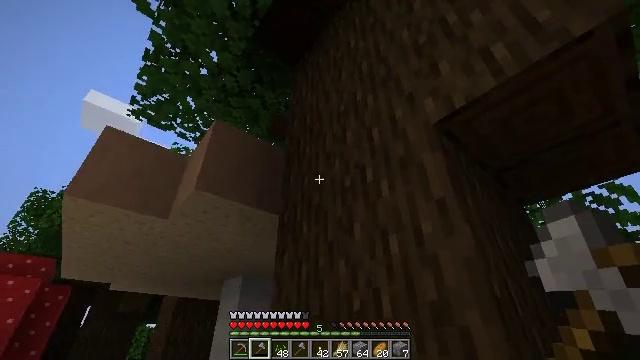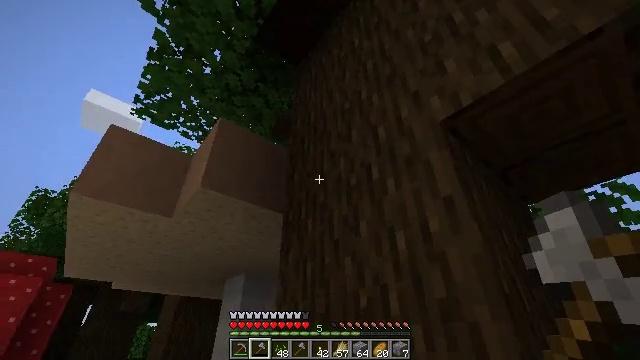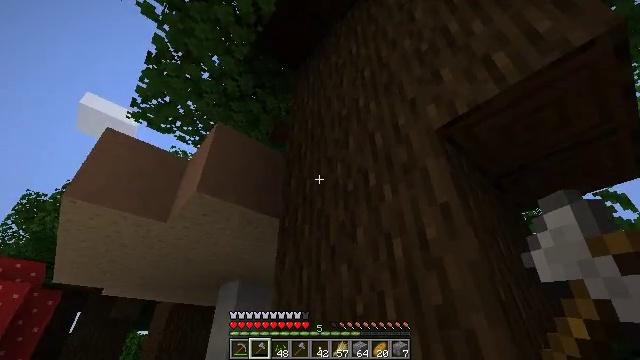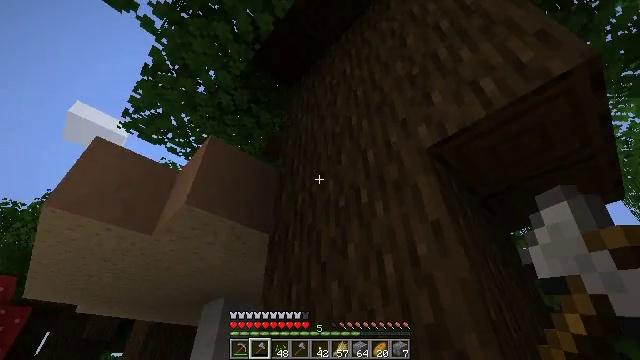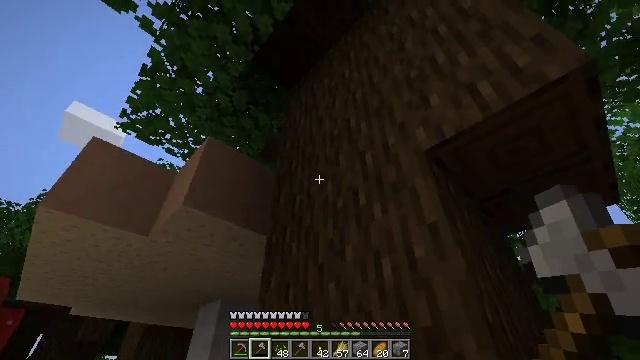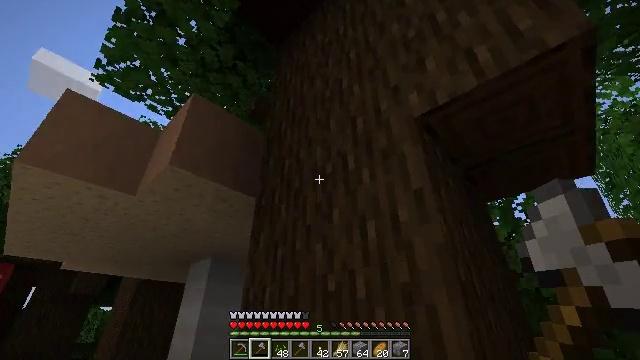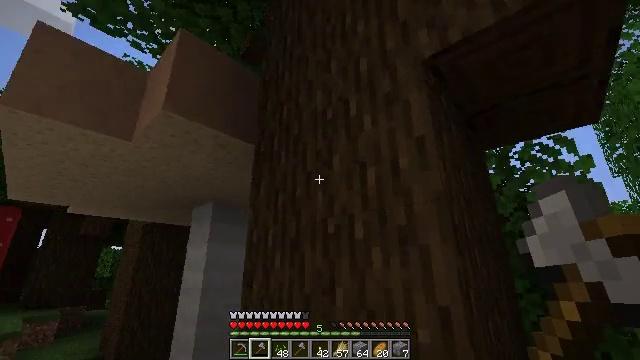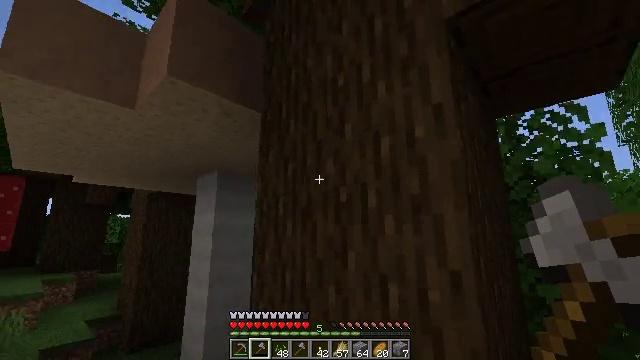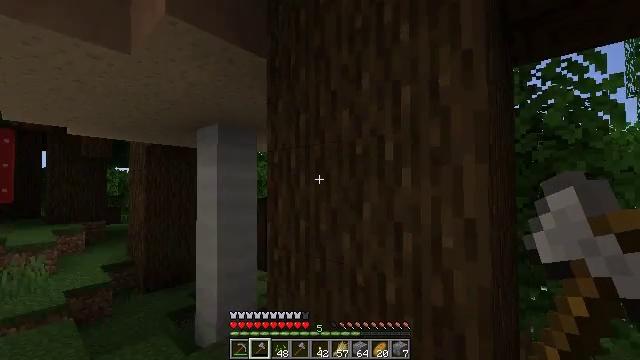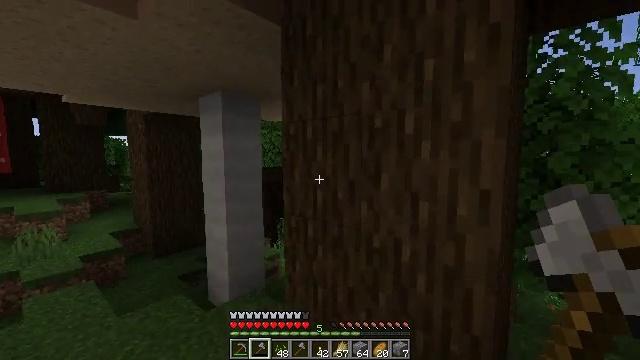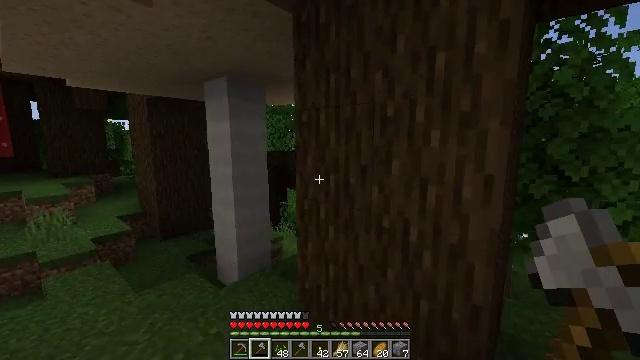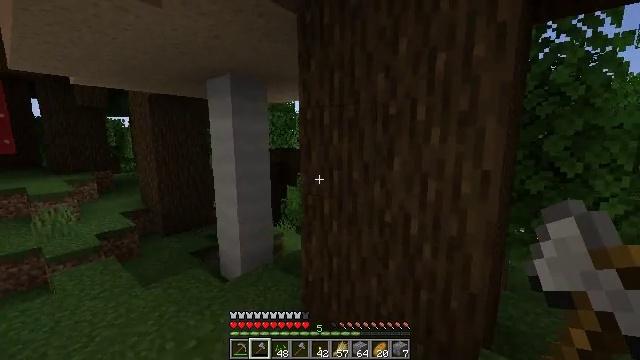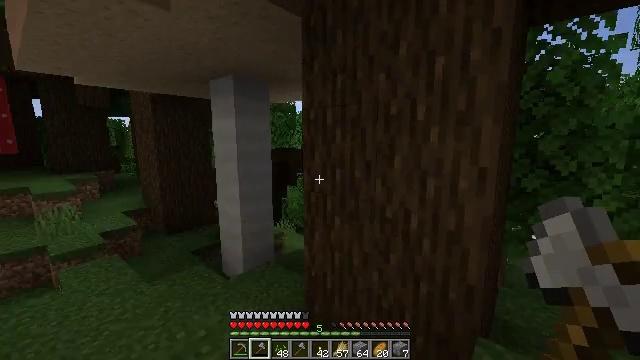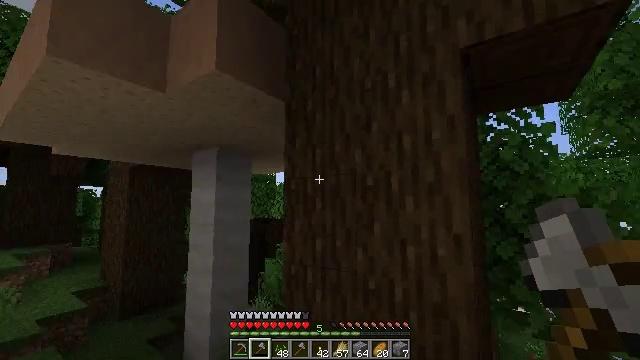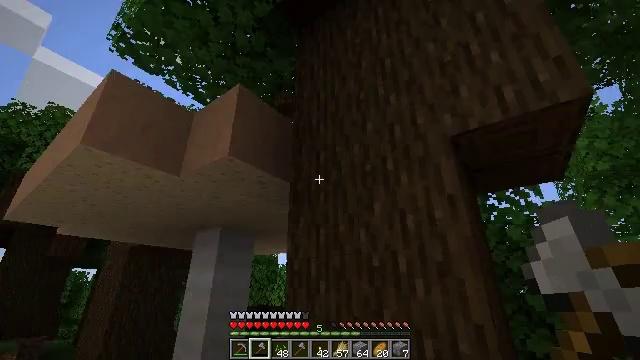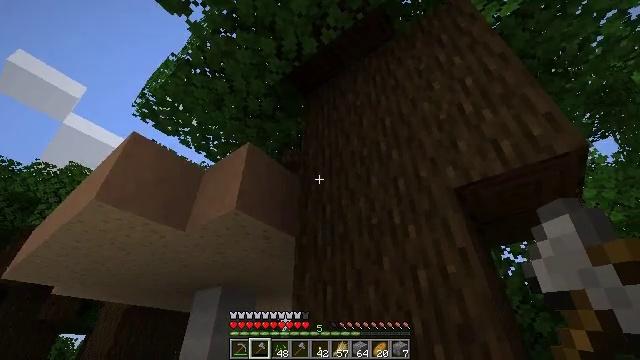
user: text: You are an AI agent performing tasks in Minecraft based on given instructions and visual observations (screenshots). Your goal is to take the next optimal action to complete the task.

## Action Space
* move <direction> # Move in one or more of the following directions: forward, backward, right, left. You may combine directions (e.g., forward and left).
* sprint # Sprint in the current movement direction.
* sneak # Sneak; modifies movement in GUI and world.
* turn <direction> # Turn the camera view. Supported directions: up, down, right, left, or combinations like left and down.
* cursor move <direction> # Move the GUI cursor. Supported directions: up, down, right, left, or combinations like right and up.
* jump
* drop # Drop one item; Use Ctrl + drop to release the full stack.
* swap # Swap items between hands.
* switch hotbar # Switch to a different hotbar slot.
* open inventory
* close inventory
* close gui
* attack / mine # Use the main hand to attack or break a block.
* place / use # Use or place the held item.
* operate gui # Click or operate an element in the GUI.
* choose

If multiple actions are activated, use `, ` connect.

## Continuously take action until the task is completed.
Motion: motion action
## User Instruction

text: Break the brown mushroom block to collect materials.
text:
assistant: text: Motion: no_op
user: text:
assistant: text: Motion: turn right and up
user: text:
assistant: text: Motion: turn right and up
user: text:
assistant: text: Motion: no_op
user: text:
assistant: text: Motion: turn right and down
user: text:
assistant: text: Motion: move left, turn down
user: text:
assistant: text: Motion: move left, turn down
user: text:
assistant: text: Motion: move back and move left, turn down
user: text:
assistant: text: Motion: move back and move left, turn down
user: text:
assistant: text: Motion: move back, turn down
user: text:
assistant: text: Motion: no_op
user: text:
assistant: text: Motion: no_op
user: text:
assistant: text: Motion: turn right and up
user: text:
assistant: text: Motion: turn up
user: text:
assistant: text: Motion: turn left and up
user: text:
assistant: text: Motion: no_op
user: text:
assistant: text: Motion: no_op
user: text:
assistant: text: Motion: no_op
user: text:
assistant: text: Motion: move left
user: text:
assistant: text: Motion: move left
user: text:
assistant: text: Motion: move left
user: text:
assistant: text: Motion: no_op
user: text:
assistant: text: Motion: no_op
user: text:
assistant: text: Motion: no_op
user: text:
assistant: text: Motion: no_op
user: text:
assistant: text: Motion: no_op
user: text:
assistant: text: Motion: move left
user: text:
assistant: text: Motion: move forward and move left
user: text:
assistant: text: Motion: move forward and move left
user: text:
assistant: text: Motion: move forward